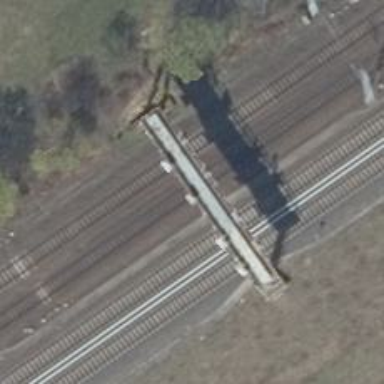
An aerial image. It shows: Railway signal.